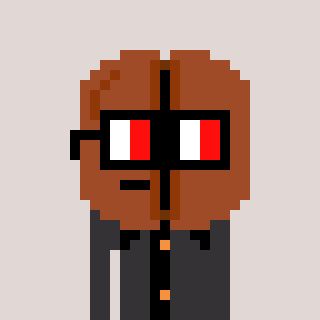
a pixel art character with square glasses with black frames and red eyes, a coffeebean-shaped head and a grayscale-colored body on a warm background